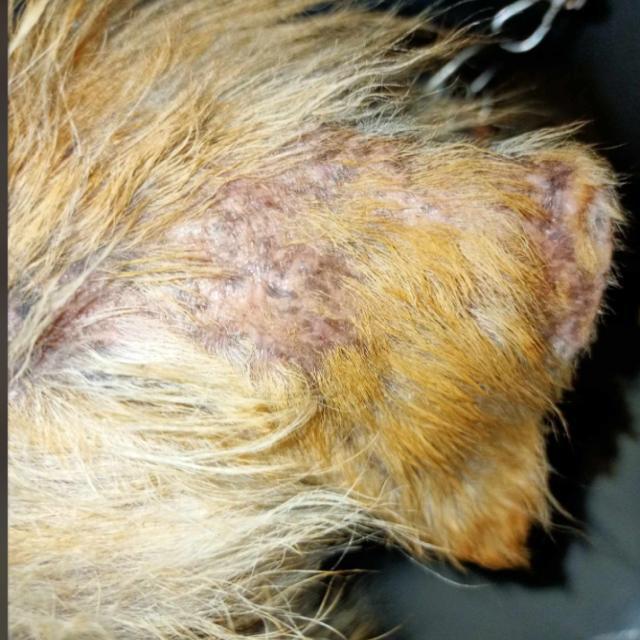
Canine demodicosis (Demodex mange) — caused by Demodex canis mites. Presents with alopecia, follicular papules, pustules, and comedones. Often localized on face and forelimbs.